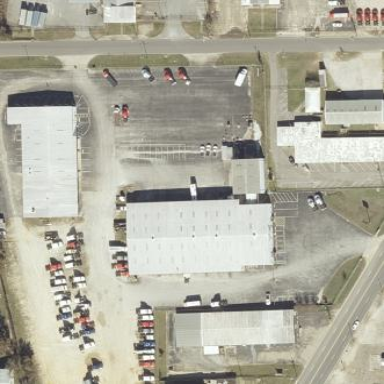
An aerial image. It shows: Commercial building housing car repair shop.